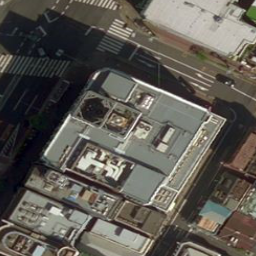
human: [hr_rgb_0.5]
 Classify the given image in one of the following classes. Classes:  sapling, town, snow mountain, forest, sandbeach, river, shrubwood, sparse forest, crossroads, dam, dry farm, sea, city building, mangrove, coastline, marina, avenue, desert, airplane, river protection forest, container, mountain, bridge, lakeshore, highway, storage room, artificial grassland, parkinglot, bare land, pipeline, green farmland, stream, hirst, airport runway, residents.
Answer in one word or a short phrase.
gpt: city building